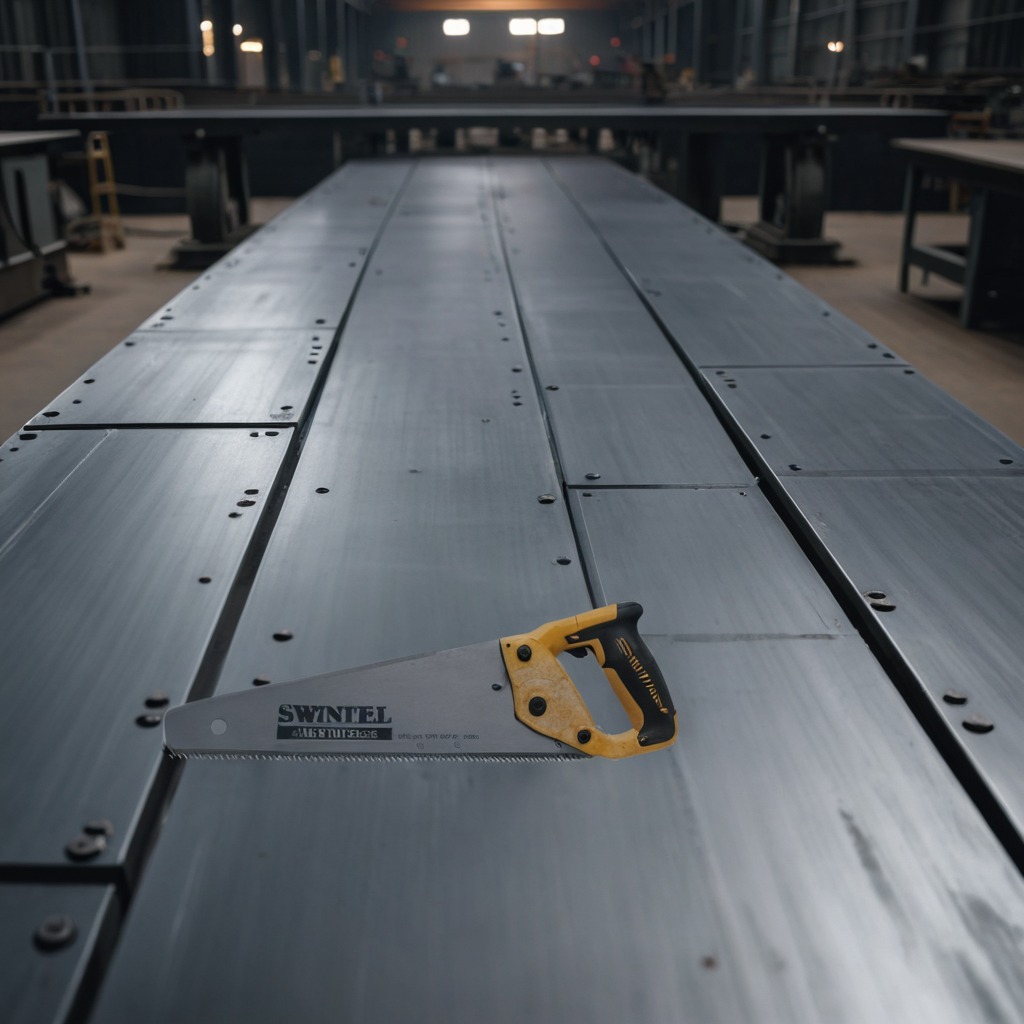
A metal saw is lying on a cold steel table in a mining workshop.